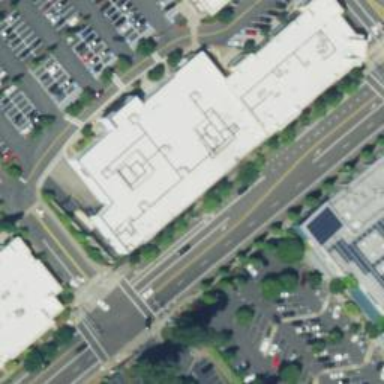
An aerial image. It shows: Department store building.